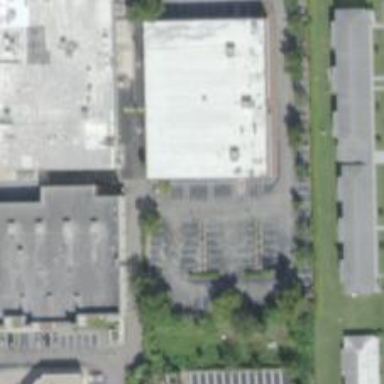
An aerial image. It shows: Parking space.